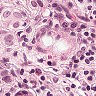
Metastatic tissue present: yes